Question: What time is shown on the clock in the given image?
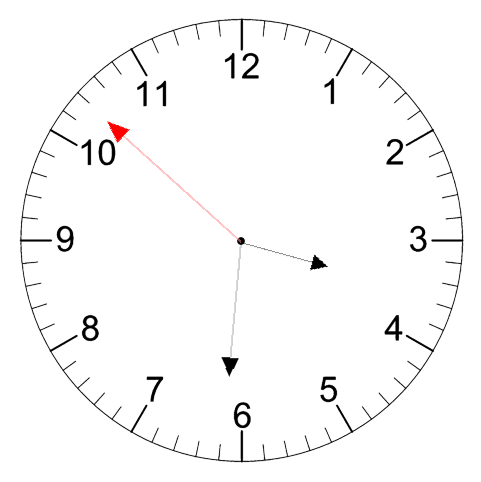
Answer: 03:30:52